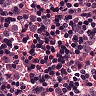
Metastatic tissue present: yes